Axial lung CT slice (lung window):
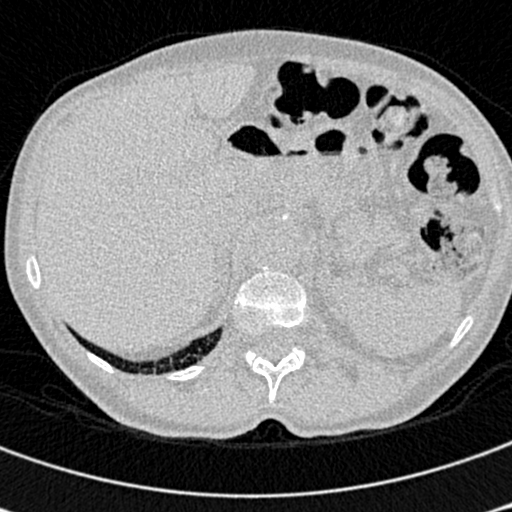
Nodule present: no